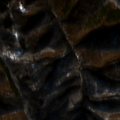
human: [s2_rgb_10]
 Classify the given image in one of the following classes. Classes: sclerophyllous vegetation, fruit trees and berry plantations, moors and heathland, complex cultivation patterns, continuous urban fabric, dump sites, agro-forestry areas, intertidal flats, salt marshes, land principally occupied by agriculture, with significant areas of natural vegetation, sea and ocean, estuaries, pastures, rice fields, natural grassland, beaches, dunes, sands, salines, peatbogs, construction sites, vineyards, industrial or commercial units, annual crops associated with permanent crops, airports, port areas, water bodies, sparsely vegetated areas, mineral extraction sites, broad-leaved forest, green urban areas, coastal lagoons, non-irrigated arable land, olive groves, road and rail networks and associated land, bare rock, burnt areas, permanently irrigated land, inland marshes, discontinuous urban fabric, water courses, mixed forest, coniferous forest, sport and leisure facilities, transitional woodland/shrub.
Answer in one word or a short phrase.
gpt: broad-leaved forest